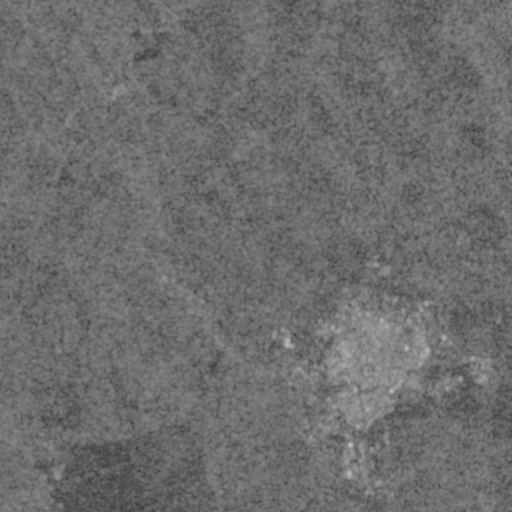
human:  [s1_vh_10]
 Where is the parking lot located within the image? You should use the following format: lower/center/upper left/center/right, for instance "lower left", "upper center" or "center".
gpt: The parking lot is located in the lower right of the image.
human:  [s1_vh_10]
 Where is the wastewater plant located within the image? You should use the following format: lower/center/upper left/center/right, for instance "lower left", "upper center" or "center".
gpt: The wastewater plant is located in the upper left of the image.
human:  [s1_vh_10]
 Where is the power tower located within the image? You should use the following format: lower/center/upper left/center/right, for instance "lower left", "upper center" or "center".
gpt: There is no power tower in the image.

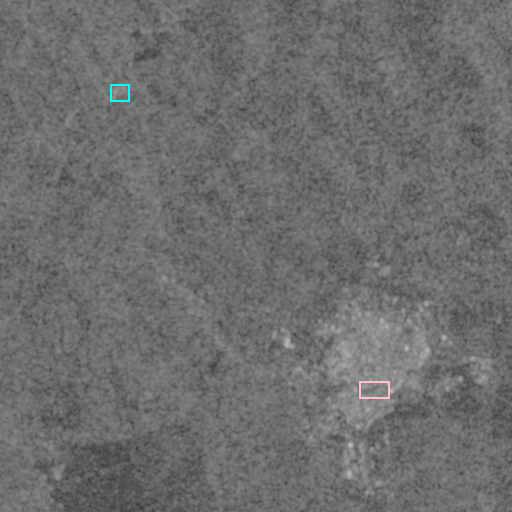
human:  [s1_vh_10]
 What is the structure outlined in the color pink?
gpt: The structure outlined in pink is a park.
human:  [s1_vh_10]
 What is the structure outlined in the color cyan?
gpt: The structure outlined in cyan is a wastewater plant.
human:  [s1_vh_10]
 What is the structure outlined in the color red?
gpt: There is no red outline.